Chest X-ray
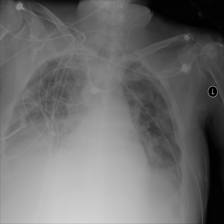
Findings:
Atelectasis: negative
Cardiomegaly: negative
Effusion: negative
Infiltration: negative
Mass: negative
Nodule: negative
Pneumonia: negative
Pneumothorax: negative
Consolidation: negative
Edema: negative
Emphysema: negative
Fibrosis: negative
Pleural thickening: negative
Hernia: negative